Question: I am trying to implement swiperefreshlayout and I am getting error at "this"
'''
public class viewBets_activity extends ActionBarActivity {
SwipeRefreshLayout swipeLayout;
@Override
protected void onCreate(Bundle savedInstanceState) {
super.onCreate(savedInstanceState);
setContentView(R.layout.viewbets);
swipeLayout = (SwipeRefreshLayout) findViewById(R.id.swipe_container);
swipeLayout.setOnRefreshListener(this);
swipeLayout.setColorScheme(android.R.color.holo_blue_bright,
android.R.color.holo_green_light,
android.R.color.holo_orange_light,
android.R.color.holo_red_light);
}
public void onRefresh() {
new Handler().postDelayed(new Runnable() {
@Override
public void run() {
swipeLayout.setRefreshing(false);
}
}, 5000);
}
}
'''
I am getting error at 'swipeLayout.setOnRefreshListener(this);' screenshot below

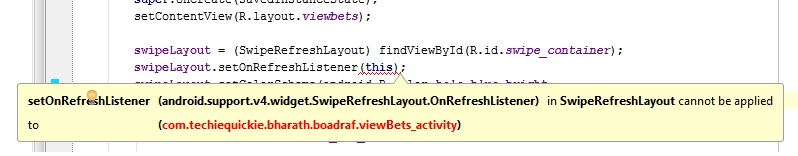
Answer: Well, now that you added the screenshot, the error is clear.
You're passing the wrong argument into 'setOnRefreshListener()'! And of course, this makes sense, if you think about it. Your class is a 'ActionBarActivity'. You're trying to set the 'OnRefreshListener' as an 'ActionBarActivity'...doesn't make any sense! You need to change your code to this:
'''
swipeLayout.setOnRefreshListener(new OnRefreshListener()
{
@Override
public void onRefresh()
{
// what you want to happen onRefresh goes here
}
});
'''
Here, you're creating a new OnRefreshListener object which you're adding as the listener.
For the future, in general, any time you have a 'setOn______Listener()' method, the argument you'll be passing will be a 'On_____Listener' object that you've customized. You can either created separately, or create it right in the set method the way I did in my answer.